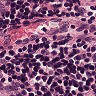
Metastatic tissue present: no